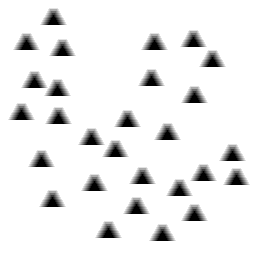
Squares: 0
Triangles: 28
Stars: 0
Total shapes: 28